Question: I'm a newbie to Ember Data and all I've done to date is FIXTURE data but today I'm trying to graduate to the real deal and am realising that I don't know enough about how to connect the model and the API's call signature.
Specifically I'd like to be able to call an endpoint 'GET /activities/[:user_id]/[date]'. This would load an array of "Activity" objects but only those for a given date. I know that I can offset the API's directory with:
'''
DS.RESTAdapter.reopen({
namespace: 'api'
});
'''
In my case the 'api' prefix is appropriate. I think I should also be able to get the date component solved by setting up a route something like this:
'''
this.resource('activities', { path: '/activities' }, function() {
this.route('by_date', {path: '/:target_date'});
});
'''
The above is just an educated guess because I'm completely at a loss on how to get the 'user_id' component into the URL signature. Can anyone help? Are there any good tutorials or examples of basic Ember Data use cases?
Also, because I know I'm going to run into this next ... how does one add parameters to the url string (aka, GET /foobar?something=value) versus parameters to the URL itself (like above)?
-=-=-=-=-=-=-=-=-=-=-=-=-=-=-=-=-=-=-=-=-=
UPDATE
-=-=-=-=-=-=-=-=-=-=-=-=-=-=-=-=-=-=-=-=-=
I've implemented the suggestions from @intuitivepixel but am still having some problems ...
First off I tried to hard code the values for 'userId' and 'dateBy':
Router:
'''
this.resource('activities', { path: '/activities' }, function() {
this.route('by_date', {path: '/:user_id/:by_date'});
});
'''
Route:
'''
App.ActivitiesByDateRoute = Ember.Route.extend({
serialize: function(activity) {
return {
userId: 1,
dateBy: "2013-07-01"
};
}
});
'''
Sadly that did not work. I think I understand why -- although I don't have a quick way to fix this -- but more disturbing for me was that when I manually put in the parameters into the URL: 'http://restful.service.com/api/activities/1/2013-07-01'. The results are quite surprising to me:
-
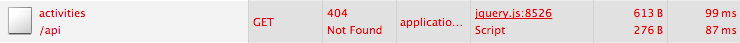
Answer: > I know that I can offset the API's directory with:
You can also set a different URL of our API if it's the case:
'''
DS.RESTAdapter.reopen({
url: 'http://myapihost.com',
namespace: 'api'
});
'''
This would produce a URL like 'http://myapihost.com/api/'
> The above is just an educated guess because I'm completely at a loss on how to get the user_id component into the URL signature.
Following your example and adding the 'user_id' dynamic segment, let's say you have this router map definition:
'''
this.resource('activities', { path: '/activities' }, function() {
this.route('byDate', {path: '/:user_id/:target_date'});
});
'''
and this is your '{{linkTo}}' helper:
'''
{{#each activity in model}}
{{#linkTo 'activities.byDate' activity}}
{{/each}}
'''
then to build your url out of multiple dynamic segments you could hook into your route's 'serialize' function and returning a hash composed out of the dynamic segments your URL needs:
'''
App.ActivitiesByDateRoute = Ember.Route.extend({
serialize: function(activity) {
return {
user_id: activity.get('userId'),
target_date: activity.get('targetDate')
}
}
});
'''
The code above will generate a URL like '/activities/[userId]/[targetDate]' when the '{{linkTo}}' link is clicked. The example assumes that the properties you need to build your URL are available in your 'Activity' model.
> Also, because I know I'm going to run into this next ... how does one add parameters to the url string (aka, GET /foobar?something=value) versus parameters to the URL itself (like above)?
This kind of URL queries are not yet supported by the ember framework, but the are good workarounds/projects that try to deal with that missing feature like: <URL> there is a discussion going on.
Hope it helps.